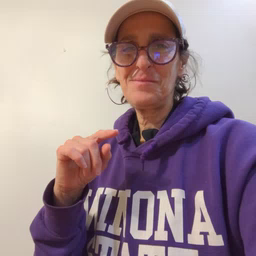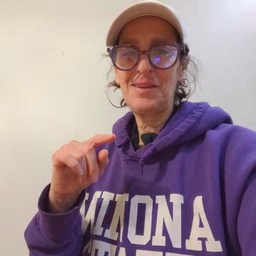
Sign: brother